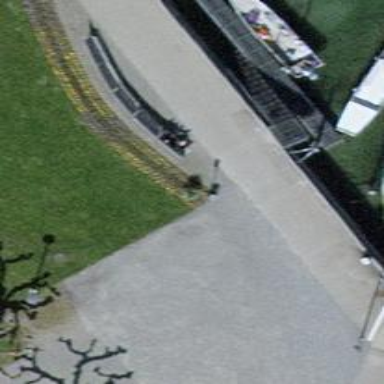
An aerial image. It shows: Brown bench.